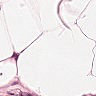
Metastatic tissue present: no